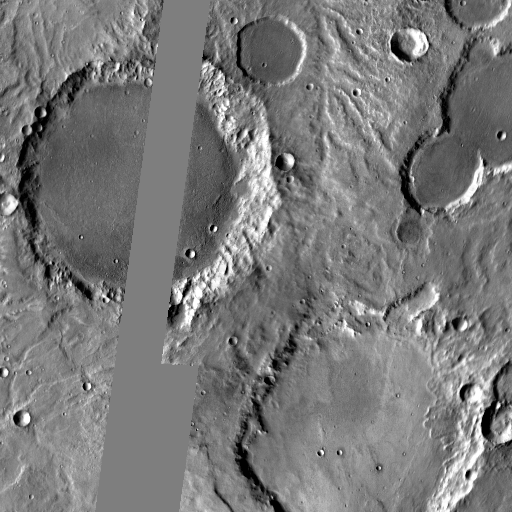
Crater classes present: Background, Other, Layered, Buried, Secondary